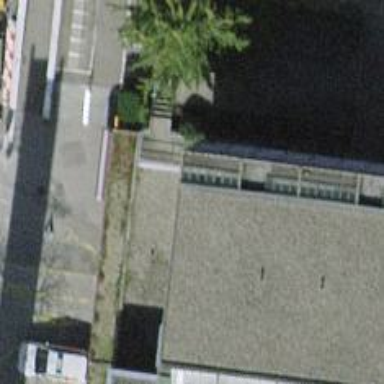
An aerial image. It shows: Police building.